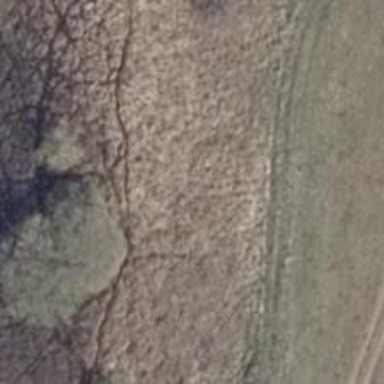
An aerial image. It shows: Beautiful wet meadow natural wetland.